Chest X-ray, AP view. Patient: 15 years old, sex F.
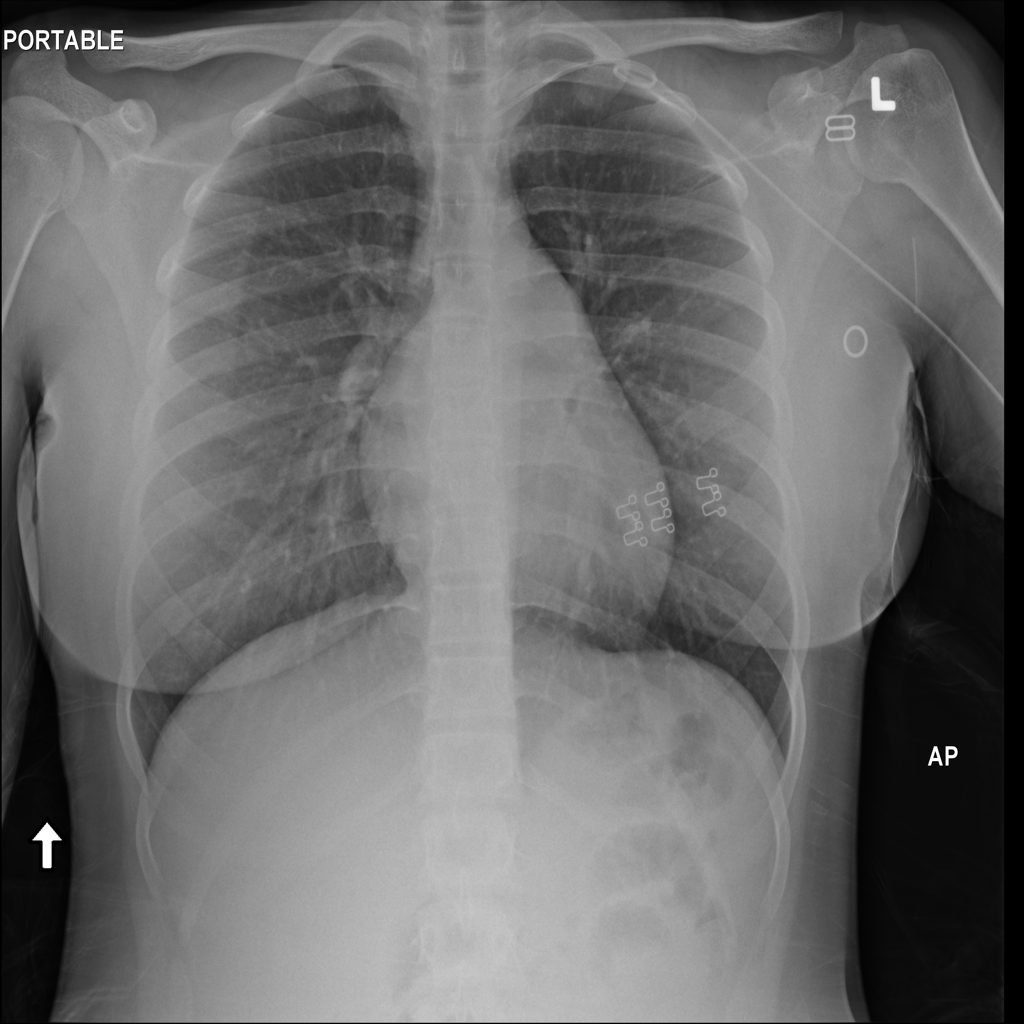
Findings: No Finding